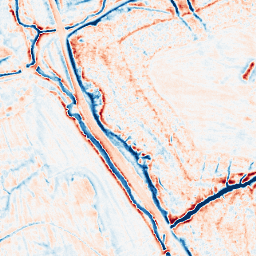
Category: edge_preserving
Decomposition family: anisotropic_diffusion
Decomposition parameters: iterations: 20
kappa: 100
gamma: 0.2
Upsampling method: sinc_blackman
Upsampling parameters: scale: 4
kernel_size: 8
Upsampling scale: 4